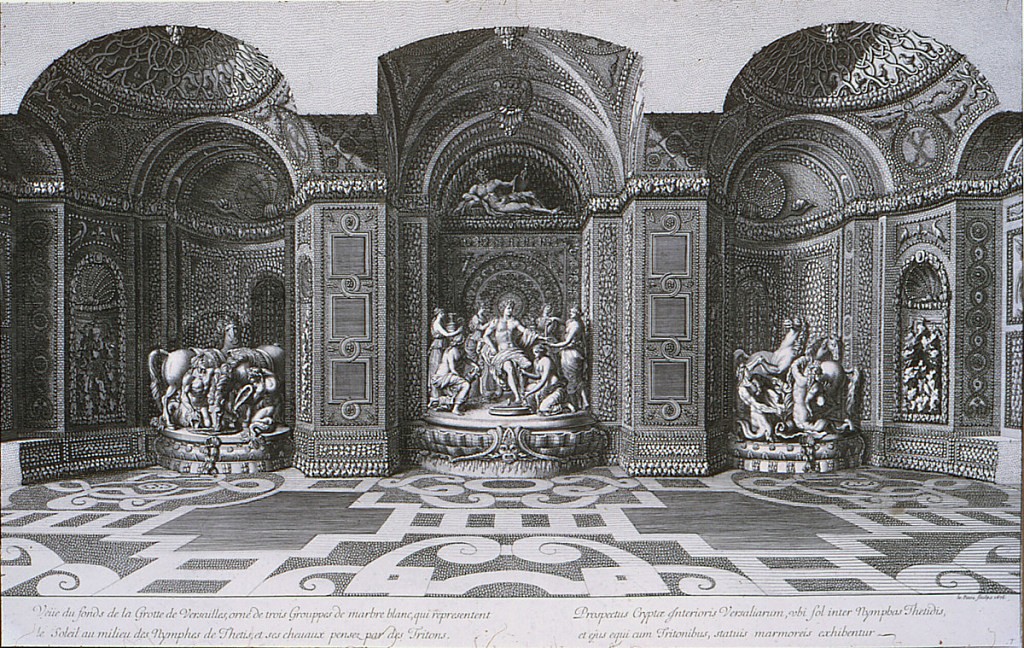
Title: Engraving: Versailles, Grotto, Interior.
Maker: Jean Le Pautre, French, 1618–1682
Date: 1676
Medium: Black ink on rolled paper.
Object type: Print
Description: Horizontal rectangle:  The whole is decorated with inlaid shells and the floor is of inlaid pebbles.  There are three niches, each with a group of white marble statuary:  the middle group of Apollo and nymphs and the other two of horses and tritons.